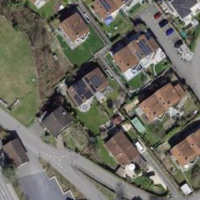
EUNIS habitat code: 54
Species observed at this site:
Vicia sepium